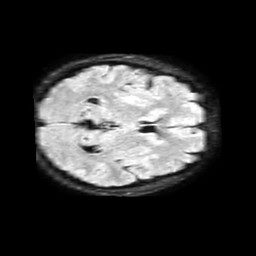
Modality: FLAIR
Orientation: axial
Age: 37
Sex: female
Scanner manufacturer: philips
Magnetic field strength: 1.5 T
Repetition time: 6 s
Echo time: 0.1004 s